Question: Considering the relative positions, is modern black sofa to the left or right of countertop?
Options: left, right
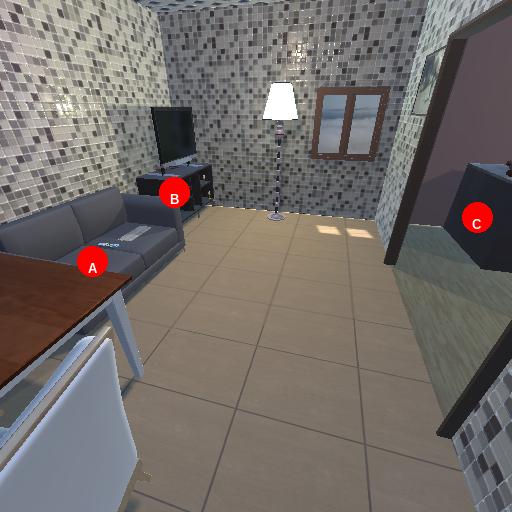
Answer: left